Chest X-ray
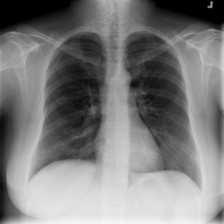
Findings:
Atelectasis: negative
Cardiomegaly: negative
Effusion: negative
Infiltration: negative
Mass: negative
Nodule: negative
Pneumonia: negative
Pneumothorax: negative
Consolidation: negative
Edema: negative
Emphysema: negative
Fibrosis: negative
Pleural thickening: negative
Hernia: negative